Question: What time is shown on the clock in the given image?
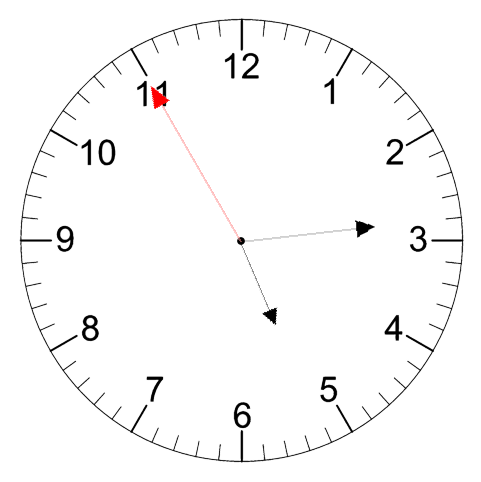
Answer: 05:13:55